Question: I am using the cuFFT library. How do I modify my code to see the function calls from this library (or any other CUDA library) in the NVIDIA Visual Profiler NVVP? I am using Windows and Visual Studio 2013.
Below is my code. I convert my image and filter to the Fourier domain, then perform point-wise complex matrix multiplication in a custom CUDA kernel I wrote, and then simply perform the inverse DFT on the filtered images spectrum. The results are accurate, but I am not able to figure out how to view the cuFFT functions in the profiler.
'''
// Execute FFT Plans
cufftExecR2C(fftPlanFwd, (cufftReal *)d_in, (cufftComplex *)d_img_Spectrum);
cufftExecR2C(fftPlanFwd, (cufftReal *)d_filter, (cufftComplex *)d_filter_Spectrum);
// Perform complex pointwise muliplication on filter spectrum and image spectrum
pointWise_complex_matrix_mult_kernel << <grid, block >> >(d_img_Spectrum, d_filter_Spectrum, d_filtered_Spectrum, ROWS, COLS);
// Execute FFT^-1 Plan
cufftExecC2R(fftPlanInv, (cufftComplex *)d_filtered_Spectrum, (cufftReal *)d_out);
'''

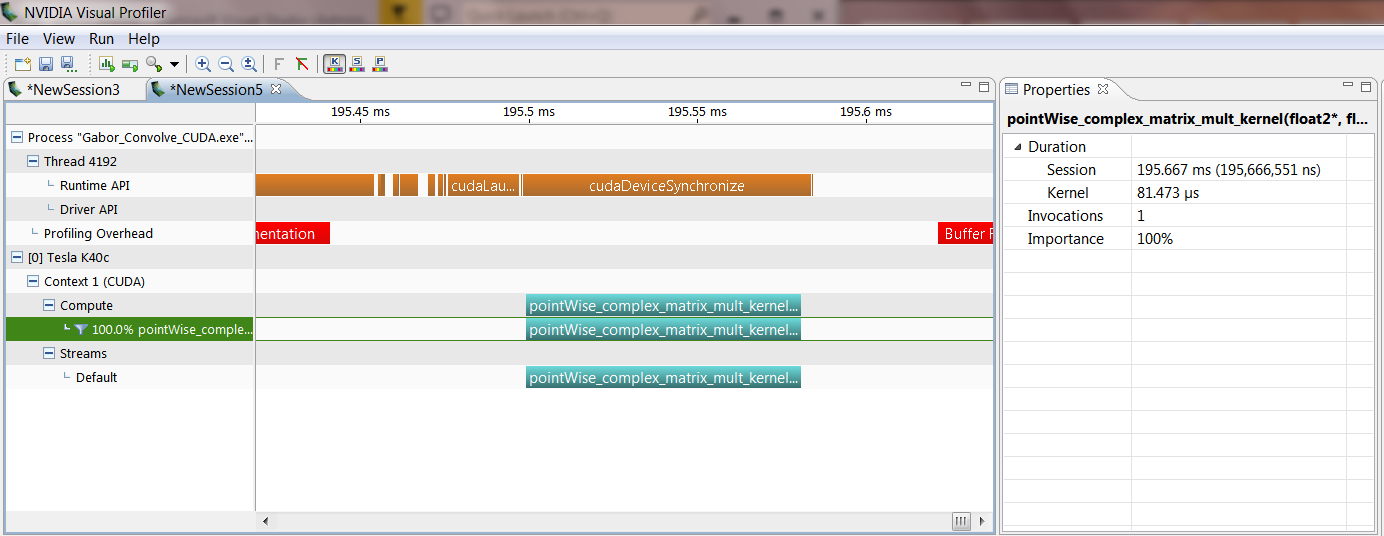
Answer: At the entry point to the library, the library call is like any other call into a C or C++ library: it is executing on the host. Within that library call, there may be calls to CUDA kernels or other CUDA API functions, for a CUDA GPU-enabled library such as CUFFT.
The profilers (at least up through CUDA 7.0 - see note about CUDA 7.5 nvprof below) don't natively support the profiling of host code. They are primarily focused on kernel calls and <URL> calls. A call into a library like CUFFT by itself is not considered a CUDA API call.
You haven't shown a complete profiler output, but you should see the CUFFT library make CUDA kernel calls; these will show up in the profiler output. The first two CUFFT calls prior to your 'pointWise_complex_matrix_mult_kernel' should have one or more kernel calls each that show up to the left of that kernel, and the last CUFFT call should have one or more kernel calls that show up to the right of that kernel.
One possible way to get specific sections of host code to show up in the profiler is to use the <URL> around the library call you wish to see identified in the profiler output.
Another approach would be to try out the new CPU profiling features in 'nvprof' in CUDA 7.5. You can refer to section 3.4 of the Profiler guide that ships with CUDA 7.5RC.
Finally, ordinary host profilers should be able to profile your CUDA application, including CUFFT library calls, but they won't have any visibility into what is happening on the GPU.
Based on discussion in the comments below, your code appears to be similar to the <URL>:

You can see that there are CUFFT kernels being called both before and after the complex pointwise multiply and scale kernel that appears in that code. My suggestion would be to start by doing something similar with the simpleCUFFT sample code rather than your own code, and see if you can duplicate the output above. If so, the problem lies in your code (perhaps your CUFFT calls are failing, perhaps you need to add proper error checking, etc.)